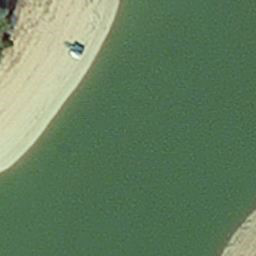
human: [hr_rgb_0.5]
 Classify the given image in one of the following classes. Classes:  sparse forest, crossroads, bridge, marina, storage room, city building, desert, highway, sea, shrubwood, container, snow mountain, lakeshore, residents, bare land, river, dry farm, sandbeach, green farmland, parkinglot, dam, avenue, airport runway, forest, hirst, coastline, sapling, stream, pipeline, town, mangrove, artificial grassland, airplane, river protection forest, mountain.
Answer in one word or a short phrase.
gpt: hirst